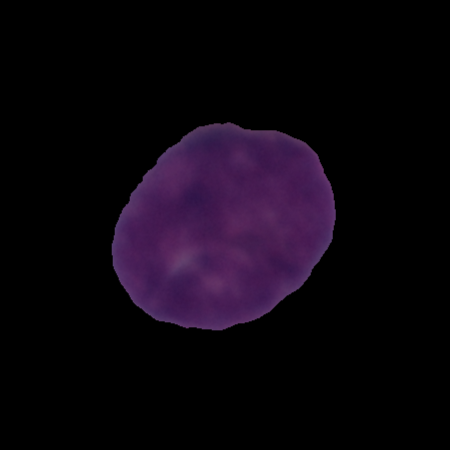
Label: cancer